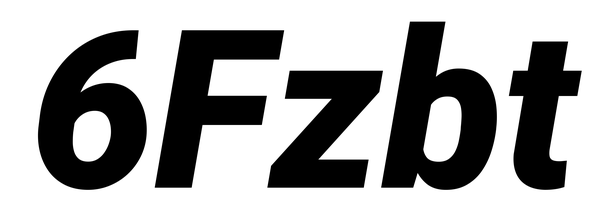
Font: Roboto-Italic_Black_Italic